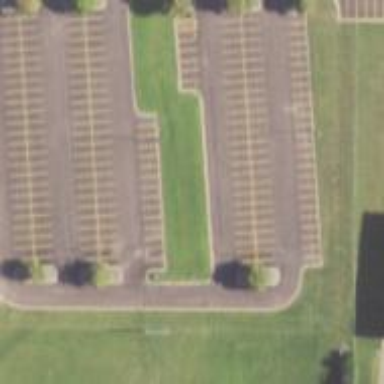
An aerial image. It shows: Parking area with surface.